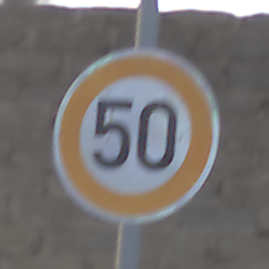
Verkehrszeichen: Geschwindigkeit50
Umgebung: Outdoor, Nature
Tageszeit: SunriseSunset
Wetter: PartlyCloudy
Licht: Natural
Jahreszeit: NotSpecified
Kontrast: HighContrast